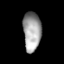
Tissue: lung
Cell type: Myeloid cells
Senescence score: 0.5669
Nuclear area (px): 685
Mean DAPI intensity: 160.492